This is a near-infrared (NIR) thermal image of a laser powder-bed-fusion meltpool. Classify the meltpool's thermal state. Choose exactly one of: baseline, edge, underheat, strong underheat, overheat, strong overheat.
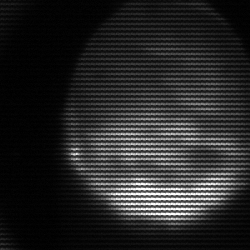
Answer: edge